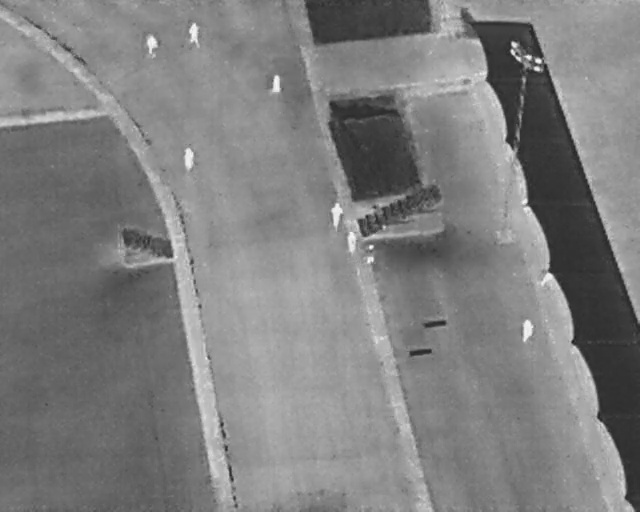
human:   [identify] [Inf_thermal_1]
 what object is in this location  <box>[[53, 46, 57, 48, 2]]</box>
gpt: <ref>1 medium person at the center</ref>

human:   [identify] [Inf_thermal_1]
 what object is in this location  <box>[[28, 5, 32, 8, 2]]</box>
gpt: <ref>1 large person at the top</ref>

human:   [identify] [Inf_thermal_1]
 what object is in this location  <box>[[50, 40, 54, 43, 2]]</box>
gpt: <ref>1 large person at the center</ref>

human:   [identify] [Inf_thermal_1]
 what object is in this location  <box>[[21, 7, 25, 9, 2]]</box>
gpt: <ref>1 large person at the top left</ref>